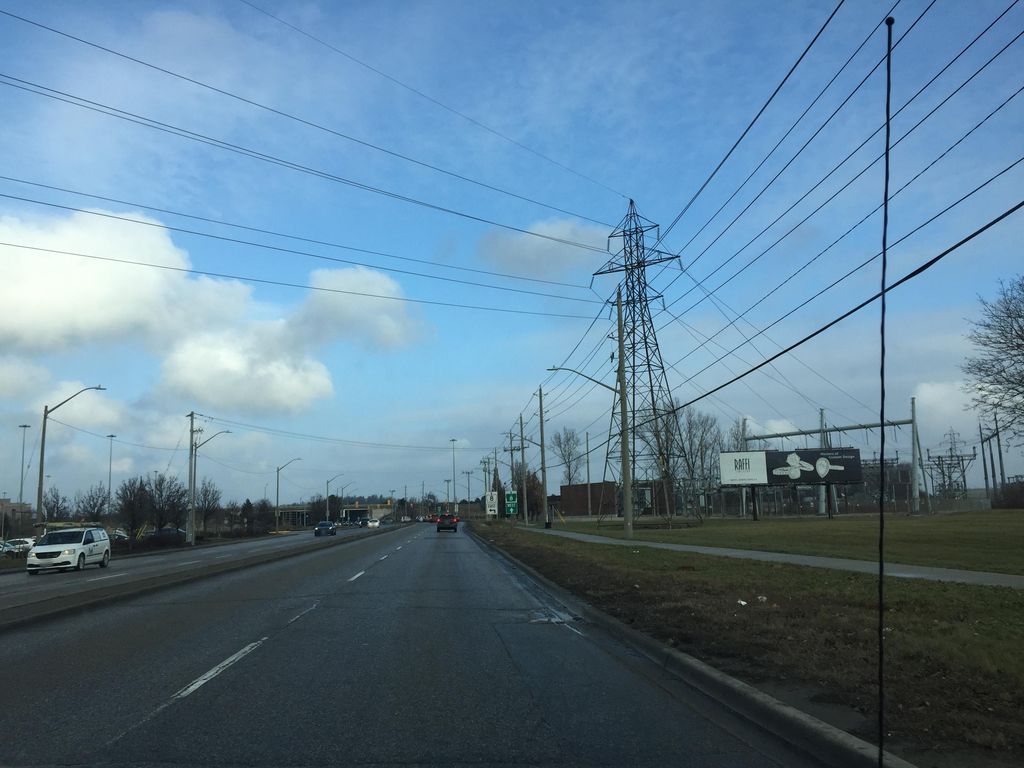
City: kitchener-waterloo